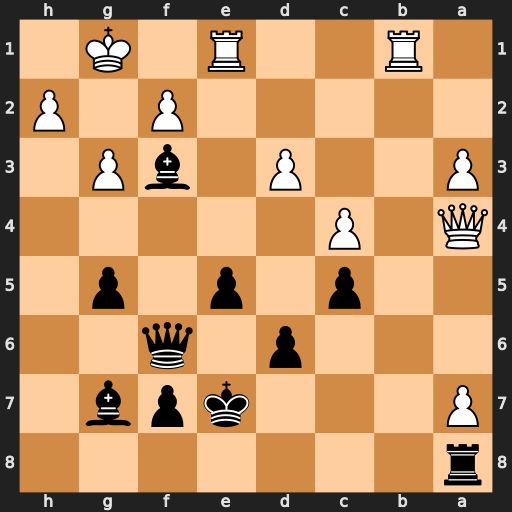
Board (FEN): r7/P3kpb1/3p1q2/2p1p1p1/Q1P5/P2P1bP1/5P1P/1R2R1K1
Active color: b
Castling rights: -
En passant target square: -
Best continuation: Qh6 h4 gxh4